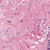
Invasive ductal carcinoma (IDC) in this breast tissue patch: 0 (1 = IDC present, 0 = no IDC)